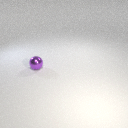
small purple metal sphere